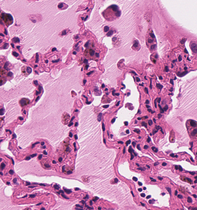
Tumor epithelial tissue: no
Tumor-associated stroma tissue: no
Normal tissue: yes